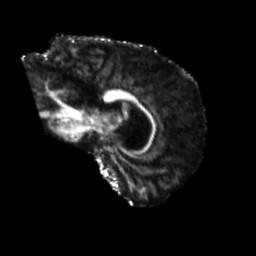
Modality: FA
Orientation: sagittal
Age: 64
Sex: male
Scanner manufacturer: siemens
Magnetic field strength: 3 T
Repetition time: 5.25 s
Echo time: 0.08 s